Question: I'm having a hard time figuring out where a grey color is coming from, first a picture to illustrate:

As you can see I have drawn 3 arrows which (I know it is a bit hard to see) show the grey outline.
My code goes:
'''
master = Tk()
master.title("Skra kast")
master.resizable(width = FALSE, height = FALSE)
w = Canvas(master, width=630, height=598, bg="#FFFFFF")
w.grid(row = 1, column = 2)
#...
labelframe = LabelFrame(master, text = "Parametre for affyring", background = '#FFFFFF', bd = 3, font = ("Aeria", "8", "bold"))
labelframe.grid(row = 1, column = 1, ipady = 217, ipadx = 2, padx = 3, pady= 2, sticky = N)
#...
w.create_rectangle(10, 4, 630, 596, fill = "#ffffff", outline = "#000000")
w.create_text(320, 30, text = "Simulering af skud med kugle", fill = "#000000", font = ("Arial", "20", "bold"))
'''
Where on earth is that grey outline coming from?
I suspect it is the labelframe, however I have not been able to find a way to get rid of it. Not even tampering with the paddings work.
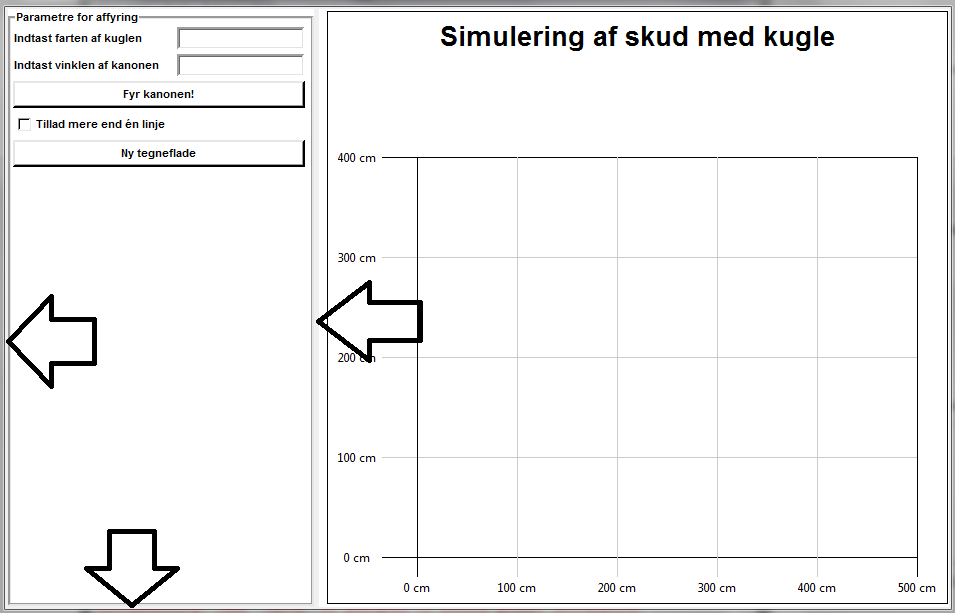
Answer: That color is almost certainly the background color of the root widget. You can check it pretty easily by doing something like 'master.configure(background="red")' to see if this mystery color becomes red.